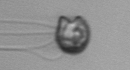
Label: flagellate_morphotype1